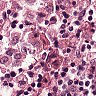
Metastatic tissue present: no